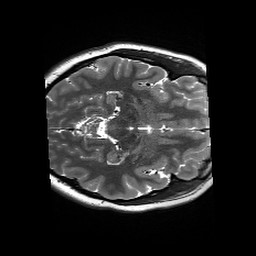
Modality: T2w
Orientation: axial
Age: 21
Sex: female